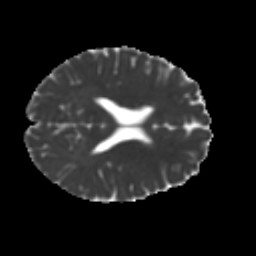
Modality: MD
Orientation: axial
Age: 24
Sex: male
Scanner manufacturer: ge
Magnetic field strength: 3 T
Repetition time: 7.8 s
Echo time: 0.0606 s